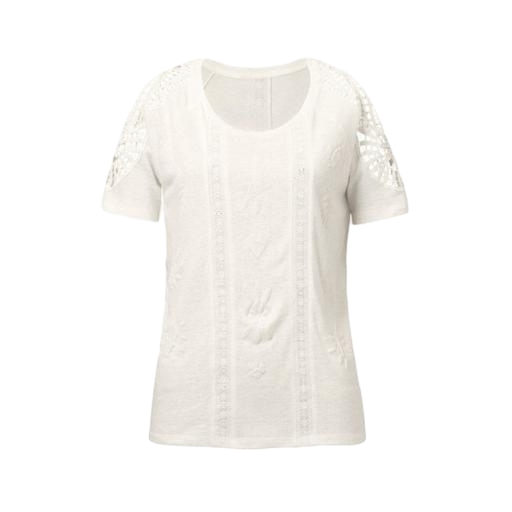
lace-yoke t-shirt, white lace-paneled top, white lace-sleeve illusion top, white background